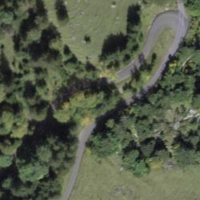
EUNIS habitat code: 23
Species observed at this site:
Laserpitium latifolium
Centaurea scabiosa